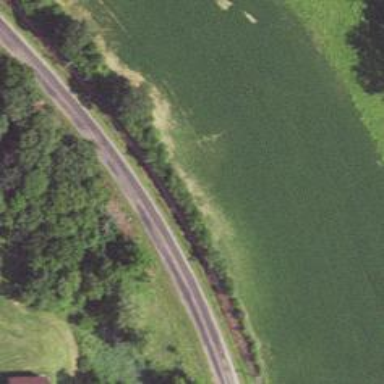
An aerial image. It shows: Tertiary road.